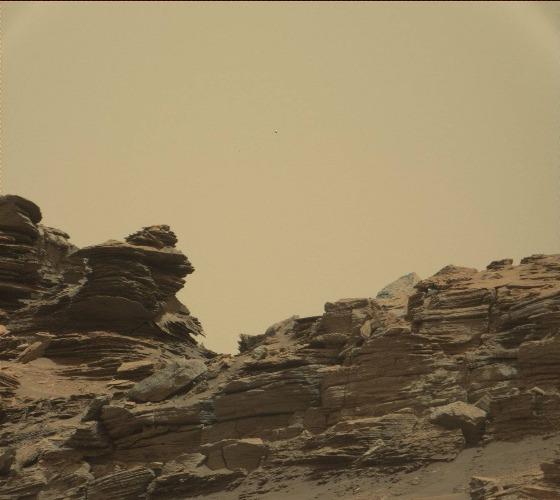
Terrain classes present: Bedrock, Gravel / Sand / Soil, Rock, Shadow, Sky / Distant Mountains